Question: I discovered that in the latest Qt versions (currently I use 5.4.1 but it was the same in 5.2) if I add several items to a QComboBox and I position the mouse cursor in specific positions it will scroll itself which is really annoying ... I think.
I've got a very simple GUI created in Qt Designer. It only contains one QComboBox. I added a lot of items (30) to it to be able to check this bug. If the first N items are visible it cannot be reproduced, but if I scroll down a little, and then position the mouse as on the image with the red dot and starts moving the mouse around it then the auto scrolling started.
It does not seem like a great bug, but when you just want to move the mouse cursor away and it results that the list scrolls away.

UPDATE:
I found out that it can be only reproduced if the first item in the list is an empty string. Without that it works just fine.
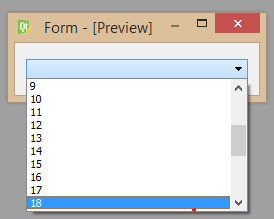
Answer: It is a bug in the version of Qt 5.4.1. <URL>.